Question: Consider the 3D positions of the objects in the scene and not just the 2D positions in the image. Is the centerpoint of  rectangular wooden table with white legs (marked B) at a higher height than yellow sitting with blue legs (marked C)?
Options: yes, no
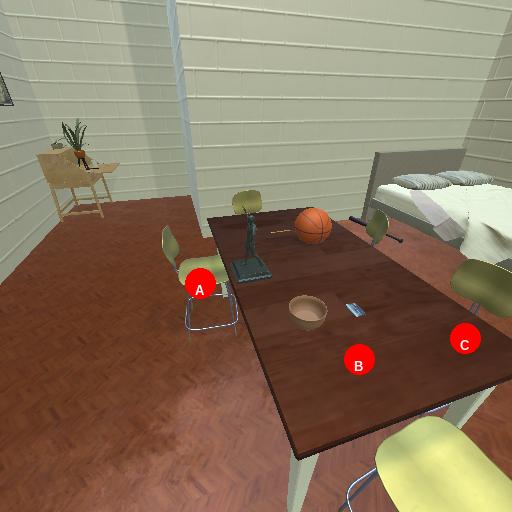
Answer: yes